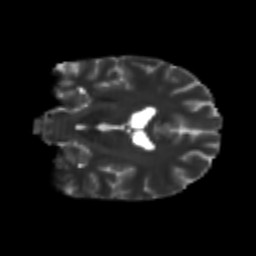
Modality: T2w
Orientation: coronal
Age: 24
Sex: male
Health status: healthy
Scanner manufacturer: philips
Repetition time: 7.388 s
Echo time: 0.08599 s